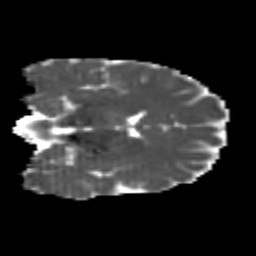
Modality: MD
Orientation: coronal
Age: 21
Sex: female
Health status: healthy
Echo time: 0.074 s